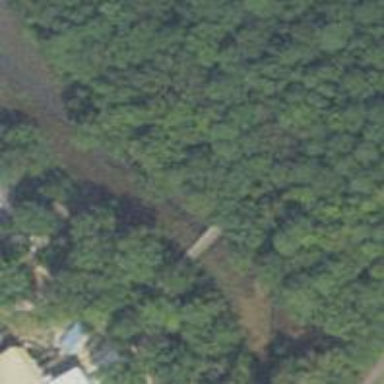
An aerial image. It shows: Path leading to bridge.